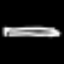
Label: pencil